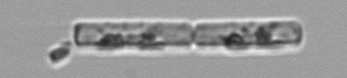
Label: Guinardia_delicatula